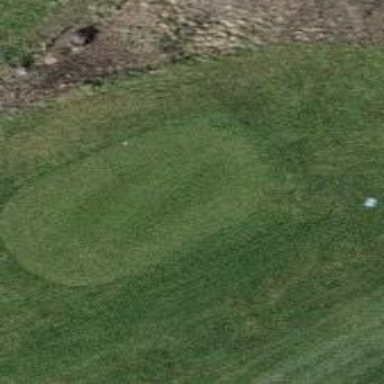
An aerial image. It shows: Golf tee on grassy land.